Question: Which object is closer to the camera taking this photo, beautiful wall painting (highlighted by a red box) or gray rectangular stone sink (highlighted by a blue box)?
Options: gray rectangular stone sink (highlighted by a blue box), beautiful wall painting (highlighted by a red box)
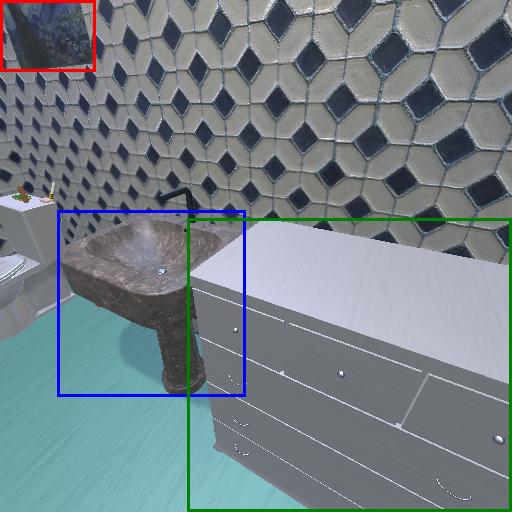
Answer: gray rectangular stone sink (highlighted by a blue box)